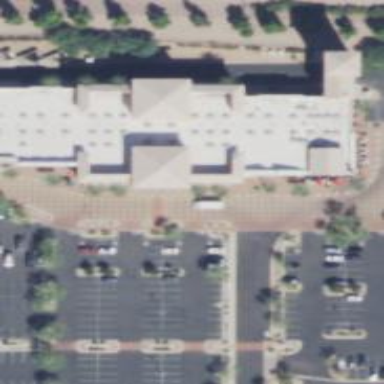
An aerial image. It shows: Healthcare clinic is depicted in the image.